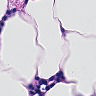
Metastatic tissue present: no